Question: I am working on a text document parsing application.
The design of the document is as shown in the figure
Here is how the parsing is being done:
1. Document contains an ArrayList of pages .
2. Each page has a Map<float, List<Character>>
the 'float' value contains the yaxis value of a character location and hence a 'key' and Character contains other informations.
Parsing is done character by character via third party library. Please add comments if more information is required.
Now while parsing I have created two ExecutorService thread pools, one for pages and one for populating map.
I initially create a Document and pass each page to the 'page parser' as a runnable to 'ExecutorService'. Which in turn passes an 'empty map' to text parser.
Text parser checks if the 'map' has a key value
if yes it adds the character to the list or a new list what ever is necessary.
Problem here is that this task can be done concurrently for all pages to speed up execution. But I am unable to do with this data structure as all threads stuck in between if parsed normally and if done in a synchronized fashion using 'Collections.synchronizedMap' , takes a lot of time.
Also, I am maintaining two different lists of Future objects to check if the threads finished.
Kindly provide valuable suggestions for improvements and concurrent execution to speed up the execution.
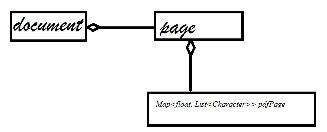
Answer: If each page has its own 'Map<float, List<Character>>', then never have more than one thread processing a single page - then you won't need to synchronize access to the 'Map' or use a concurrent 'Map' implementation. You can statically partition the pages among your workers as JB Nizet suggests in the comments; another option would be to place all pages in a <URL>. Either way, you'll only need one 'ExecutorService', since each worker is responsible for both parsing and map population.